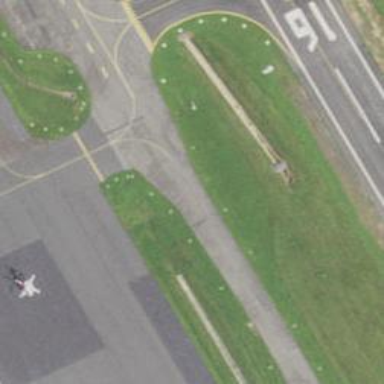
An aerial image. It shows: View of taxiway at the airport.